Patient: sex M, age 63
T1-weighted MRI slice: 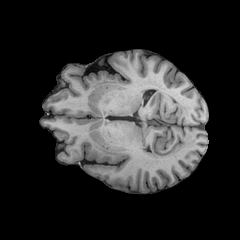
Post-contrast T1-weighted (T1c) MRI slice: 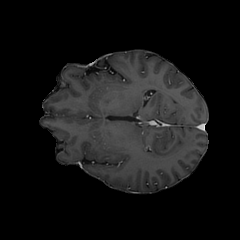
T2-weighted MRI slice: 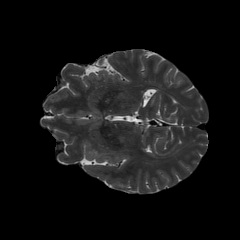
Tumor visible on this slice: no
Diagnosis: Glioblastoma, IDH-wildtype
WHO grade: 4